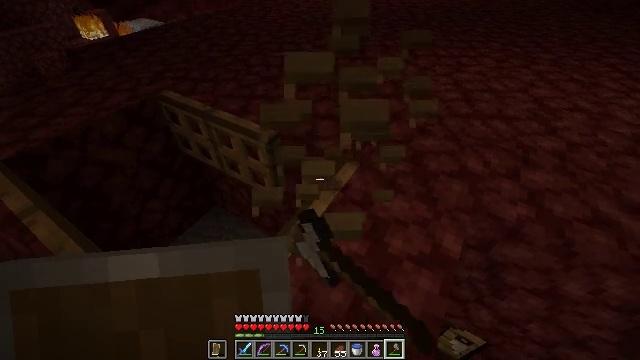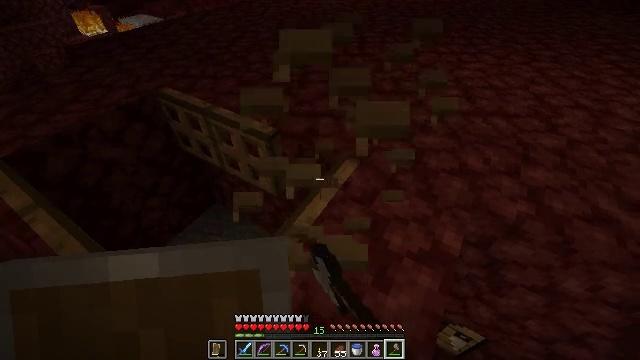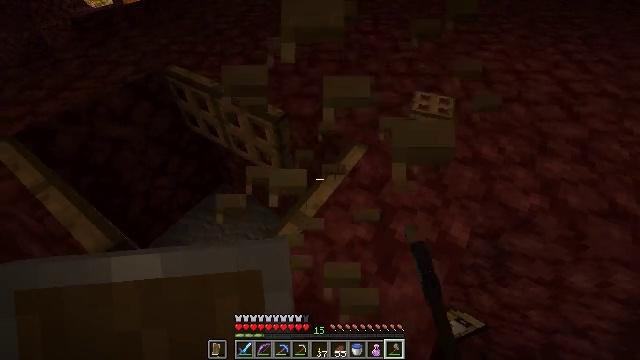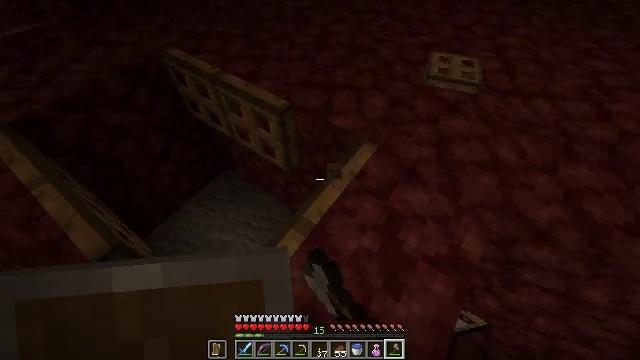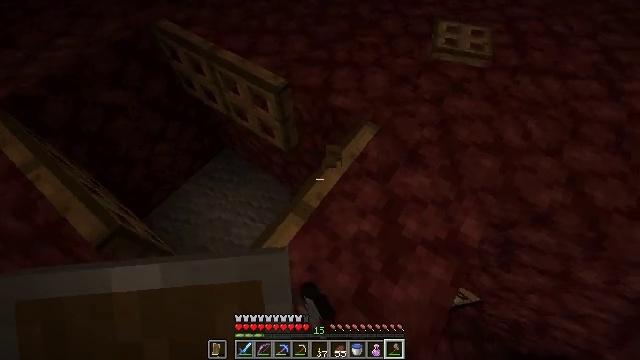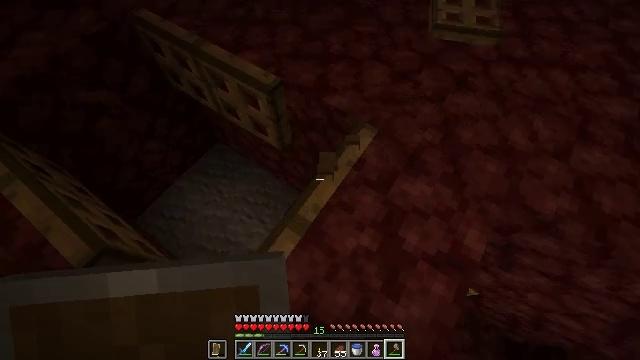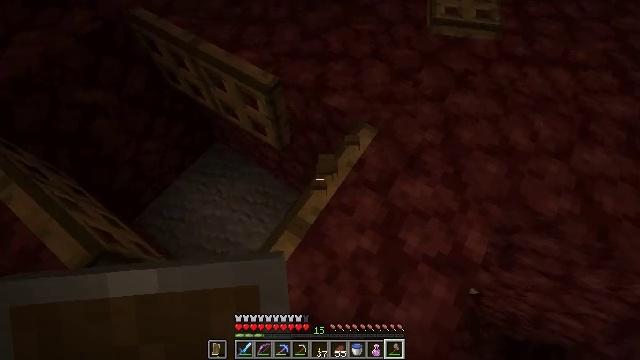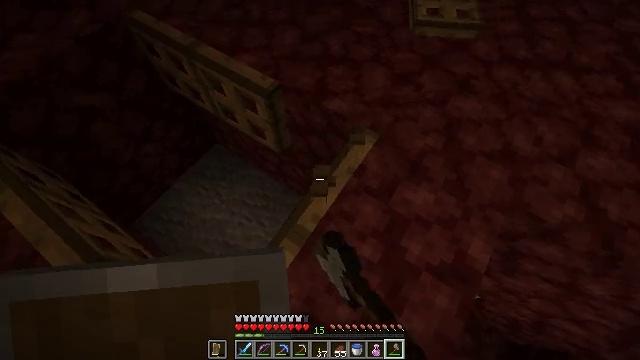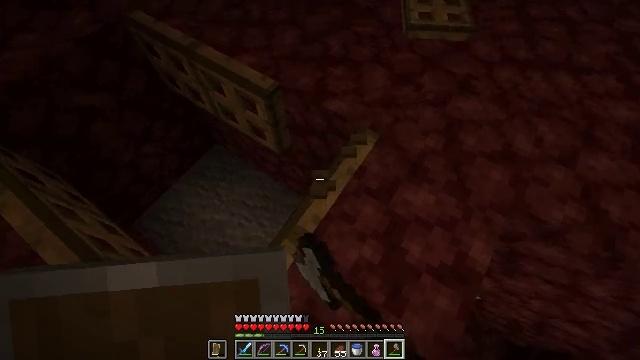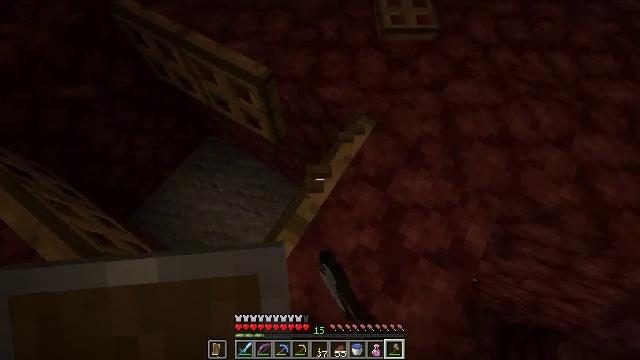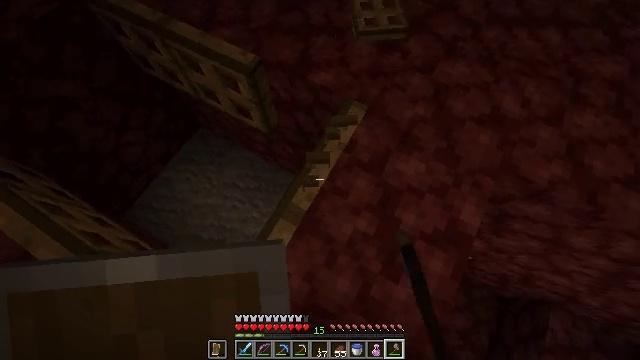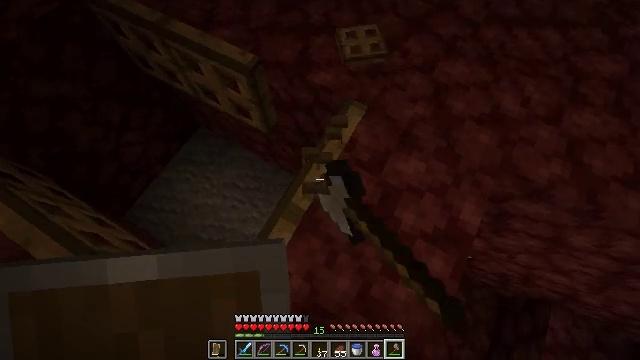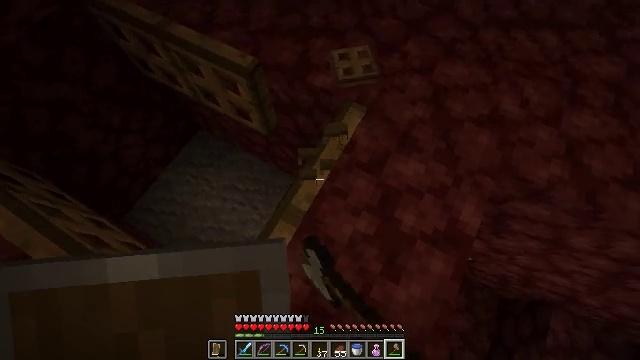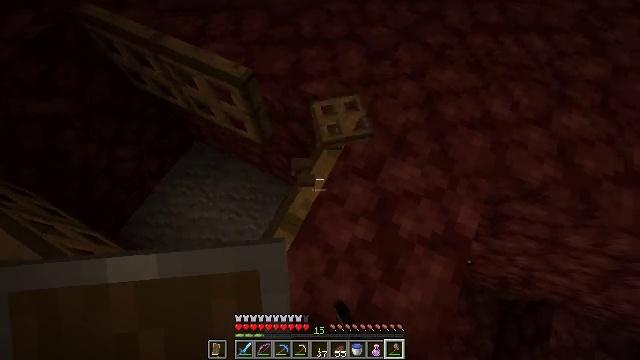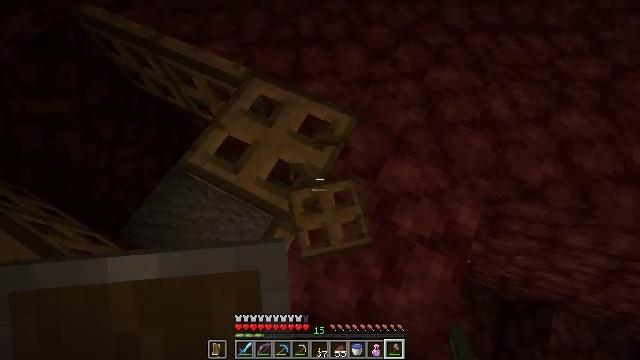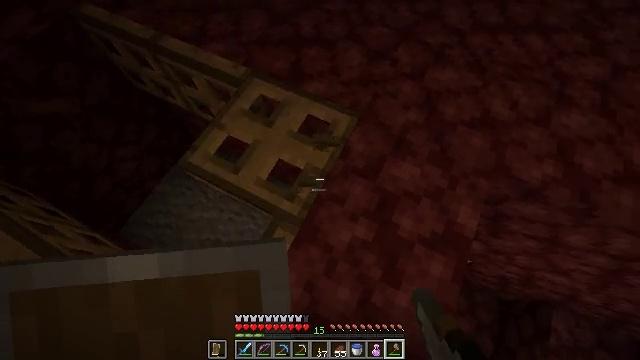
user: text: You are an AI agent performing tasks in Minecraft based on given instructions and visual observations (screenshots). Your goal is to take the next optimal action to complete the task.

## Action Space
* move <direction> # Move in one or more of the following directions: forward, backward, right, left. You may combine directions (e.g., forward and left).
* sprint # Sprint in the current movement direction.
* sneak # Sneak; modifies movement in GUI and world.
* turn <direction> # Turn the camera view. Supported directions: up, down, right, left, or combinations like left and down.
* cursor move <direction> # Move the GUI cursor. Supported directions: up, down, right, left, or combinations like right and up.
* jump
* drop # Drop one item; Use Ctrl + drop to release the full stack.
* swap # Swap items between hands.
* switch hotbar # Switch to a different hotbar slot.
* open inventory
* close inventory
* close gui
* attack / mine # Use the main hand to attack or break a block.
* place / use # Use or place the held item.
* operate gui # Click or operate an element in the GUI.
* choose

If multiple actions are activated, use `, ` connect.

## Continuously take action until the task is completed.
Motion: motion action
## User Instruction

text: Mine the oak trapdoor.
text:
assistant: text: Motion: attack / mine
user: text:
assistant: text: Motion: move forward, turn left and down, attack / mine
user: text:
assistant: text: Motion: move forward, turn left and down, attack / mine
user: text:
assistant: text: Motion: move forward, turn down, attack / mine
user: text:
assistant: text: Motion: turn right and down, attack / mine
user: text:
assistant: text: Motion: attack / mine
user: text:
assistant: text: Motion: attack / mine
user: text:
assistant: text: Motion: attack / mine
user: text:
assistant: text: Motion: turn right and down, attack / mine
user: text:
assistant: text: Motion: turn right and down, attack / mine
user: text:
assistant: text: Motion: attack / mine
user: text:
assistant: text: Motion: attack / mine
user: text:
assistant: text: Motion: turn right and up
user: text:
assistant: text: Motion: use / place
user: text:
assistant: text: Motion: use / place
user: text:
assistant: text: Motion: use / place
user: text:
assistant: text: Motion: no_op
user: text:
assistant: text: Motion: no_op
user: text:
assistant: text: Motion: turn left and down
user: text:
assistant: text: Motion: turn left and down
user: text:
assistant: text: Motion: turn left and down
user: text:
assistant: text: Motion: turn left and down
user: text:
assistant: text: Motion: use / place
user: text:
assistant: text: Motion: use / place
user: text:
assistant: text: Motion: turn left and up
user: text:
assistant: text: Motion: turn left
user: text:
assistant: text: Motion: turn left and up
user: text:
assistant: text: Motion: turn left and up
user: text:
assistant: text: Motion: no_op
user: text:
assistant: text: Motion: use / place